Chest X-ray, PA view. Patient: 47 years old, sex F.
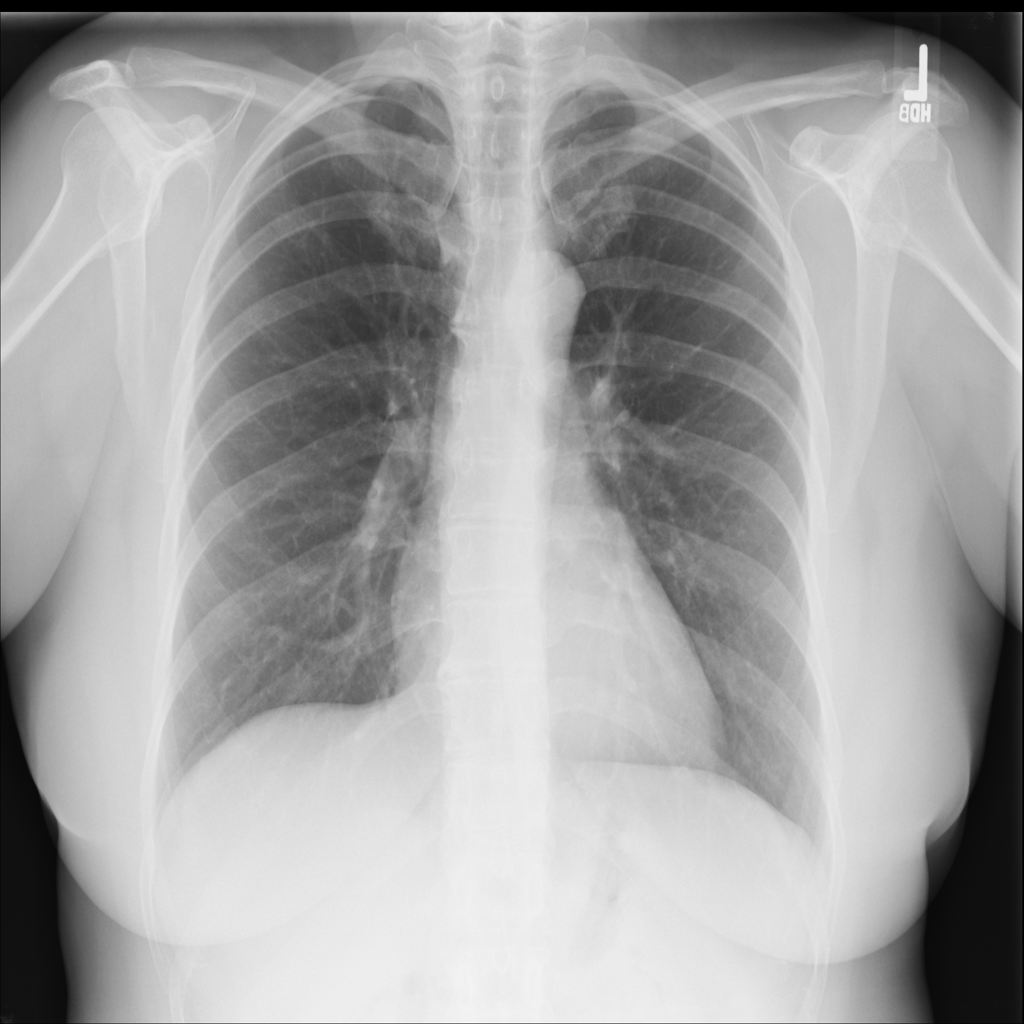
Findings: No Finding